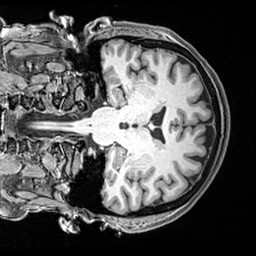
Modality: T1w
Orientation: coronal
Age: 42
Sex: female
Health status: healthy
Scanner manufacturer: siemens
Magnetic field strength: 3 T
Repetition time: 2.4 s
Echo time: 0.00217 s